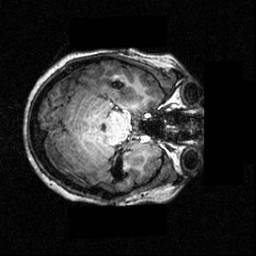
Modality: T1w
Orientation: axial
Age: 20
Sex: female
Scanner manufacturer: siemens
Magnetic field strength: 3.951 T
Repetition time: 1.5 s
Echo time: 0.00335 s